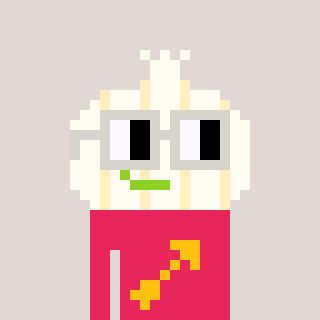
a pixel art character with square light gray glasses, a garlic-shaped head and a redpinkish-colored body on a warm background